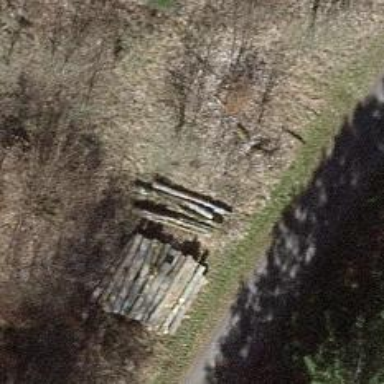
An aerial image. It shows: Bench for seating.